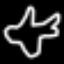
Label: airplane